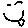
Label: smiley face